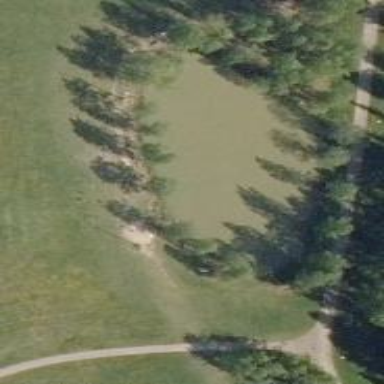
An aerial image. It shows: Disc golf tee.